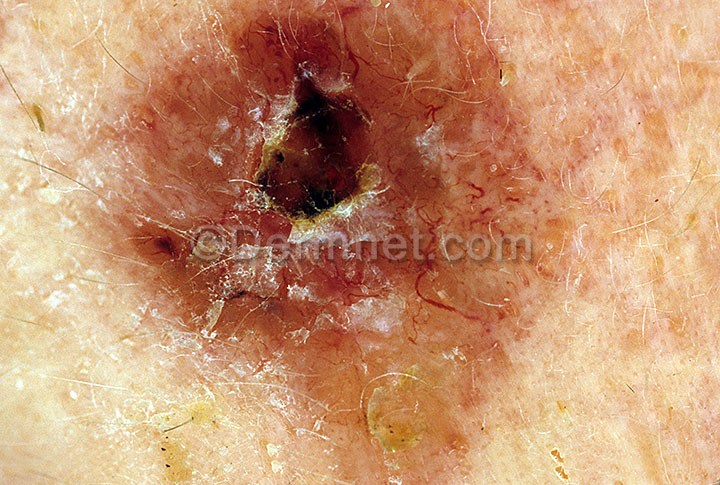
Disease: Actinic Keratosis Basal Cell Carcinoma and other Malignant Lesions